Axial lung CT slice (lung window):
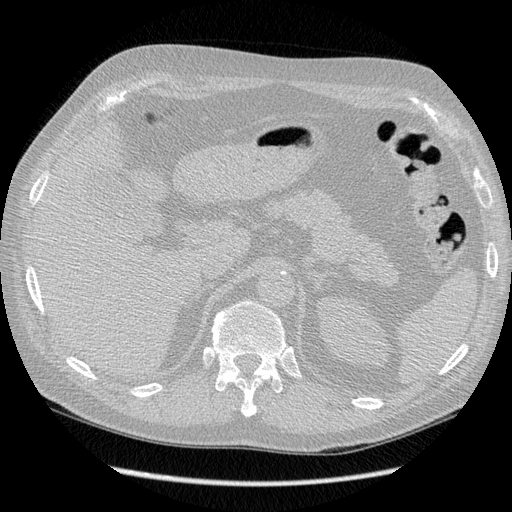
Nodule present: no